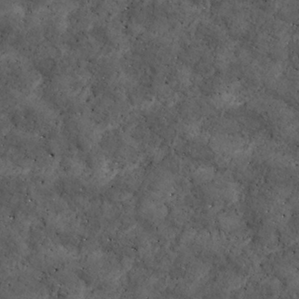
Label: non_frost